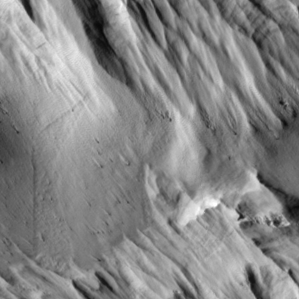
Label: non_frost